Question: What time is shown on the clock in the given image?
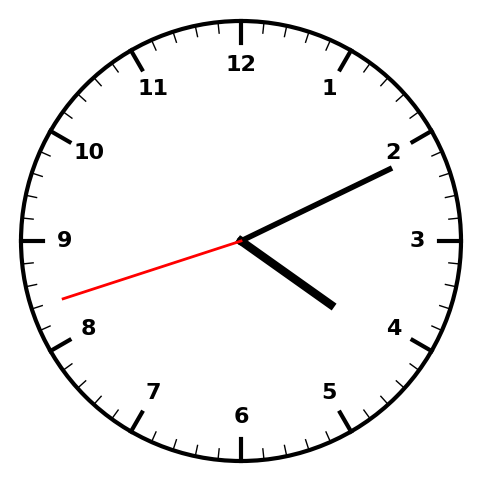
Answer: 04:10:42